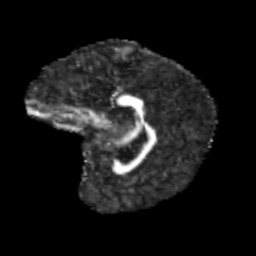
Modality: FA
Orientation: sagittal
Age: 12
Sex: female
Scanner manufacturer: siemens
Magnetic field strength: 3 T
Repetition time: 3.8 s
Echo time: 0.07 s